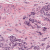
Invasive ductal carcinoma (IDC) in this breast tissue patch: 1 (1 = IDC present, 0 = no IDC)